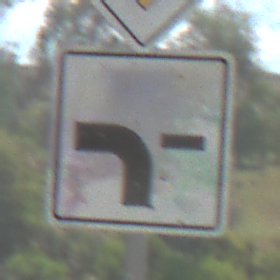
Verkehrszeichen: VerlaufVorfahrtsstrasse6
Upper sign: Vorfahrtsstrasse
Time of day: Midday
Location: Outdoor (Nature)
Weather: PartlyCloudy
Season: NotSpecified
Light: Natural